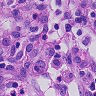
Metastatic tissue present: no